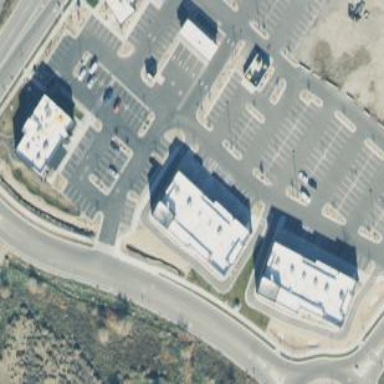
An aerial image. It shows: Commercial building.